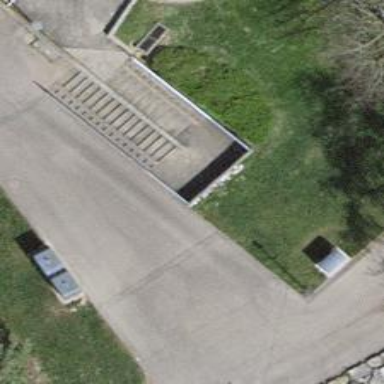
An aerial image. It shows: Asphalt steps with ramp.